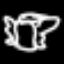
Label: angel